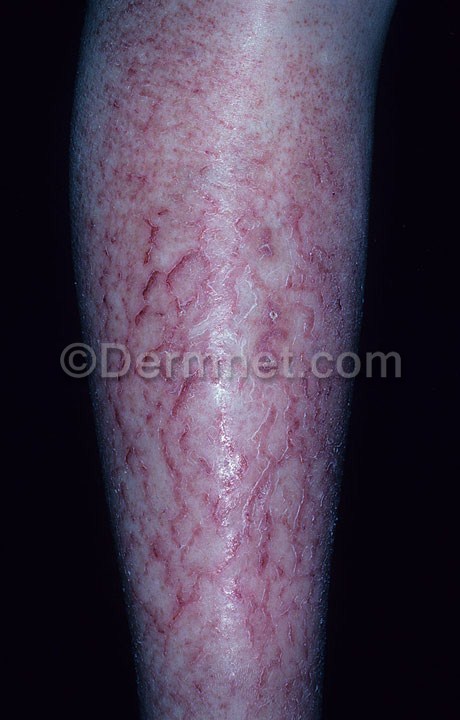
Disease: Eczema Photos